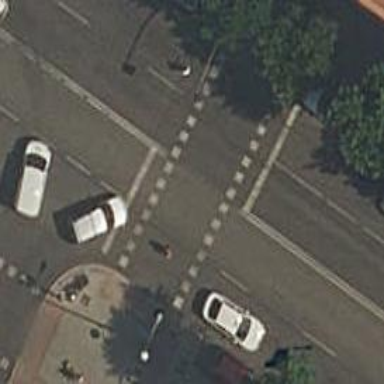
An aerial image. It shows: Zebra crossing with traffic signals.